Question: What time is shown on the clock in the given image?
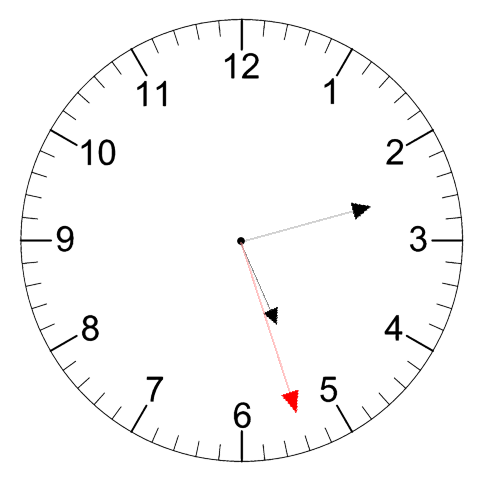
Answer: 05:12:27